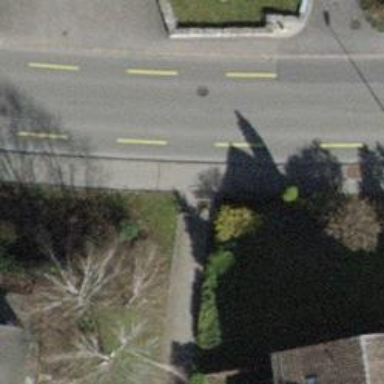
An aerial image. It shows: Asphalt sidewalk along the footway.